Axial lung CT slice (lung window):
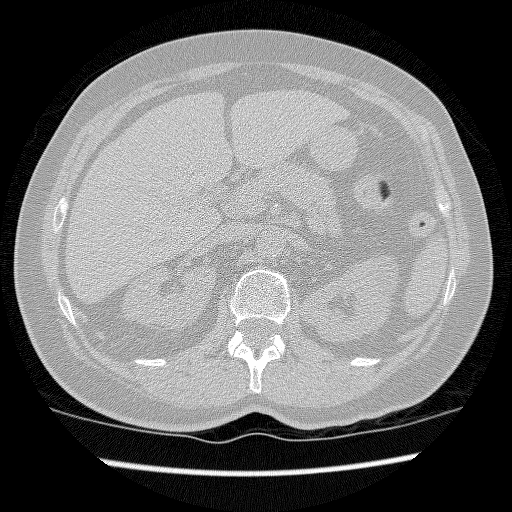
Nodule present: no